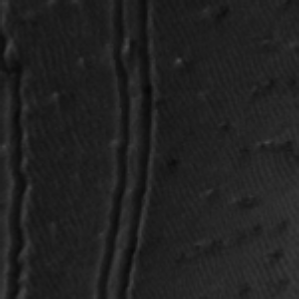
Label: frost